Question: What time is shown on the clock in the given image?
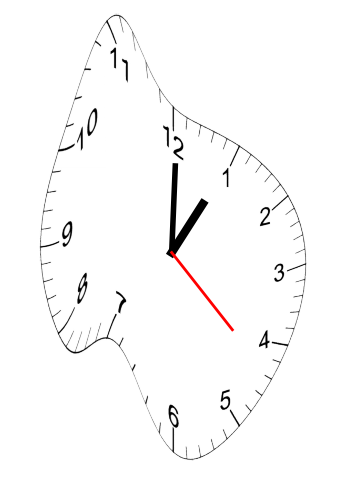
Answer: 01:00:22